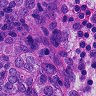
Metastatic tissue present: yes